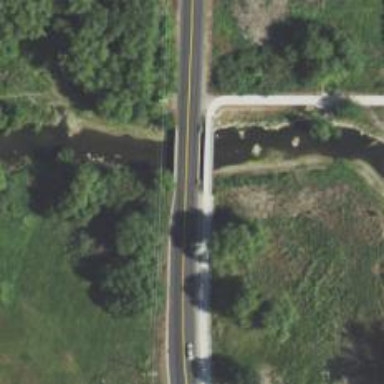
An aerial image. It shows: Path on bridge.